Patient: sex F, age 26
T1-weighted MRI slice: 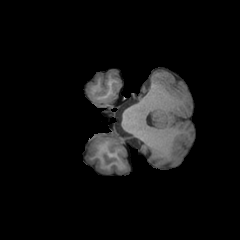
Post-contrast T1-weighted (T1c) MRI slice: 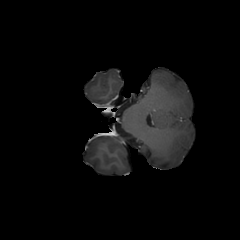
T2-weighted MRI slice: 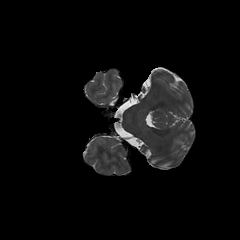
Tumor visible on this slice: no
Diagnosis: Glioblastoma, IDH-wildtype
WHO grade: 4